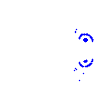
Particle: pion